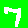
Digit: 7